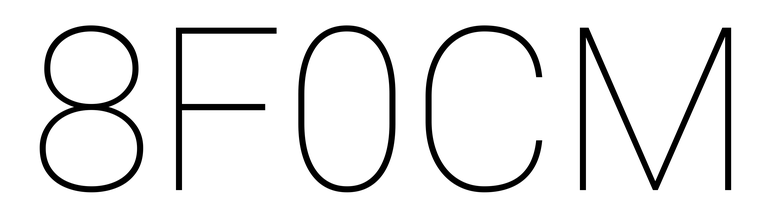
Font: Roboto_Thin